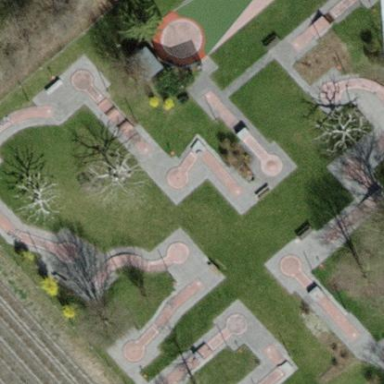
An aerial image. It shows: Miniature golf leisure land.